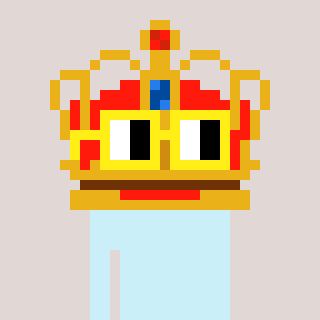
a pixel art character with square yellow glasses, a crown-shaped head and a teal-colored body on a warm background